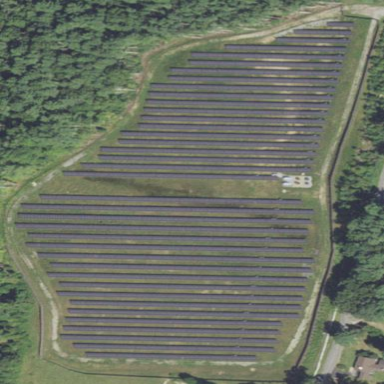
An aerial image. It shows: Solar photovoltaic power plant surrounded by fence.